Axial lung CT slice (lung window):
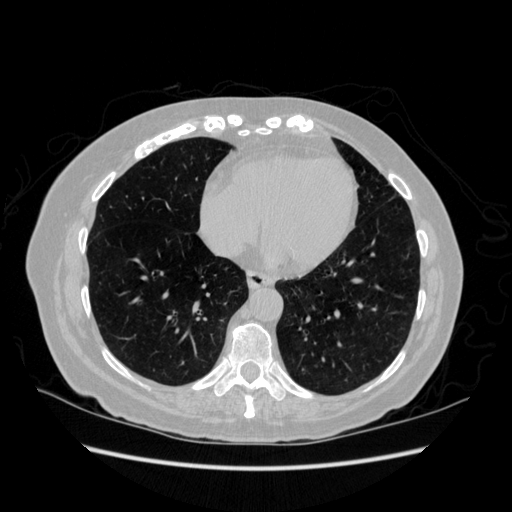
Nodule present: no